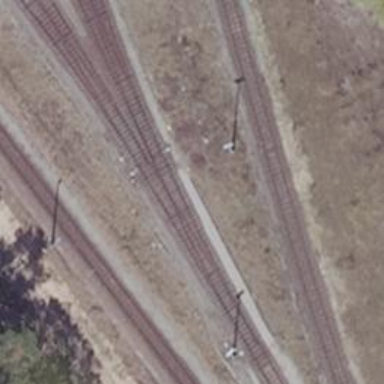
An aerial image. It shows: Railway switch.